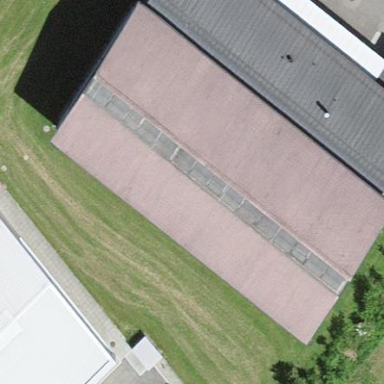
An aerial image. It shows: Community centre building.